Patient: sex M, age 52
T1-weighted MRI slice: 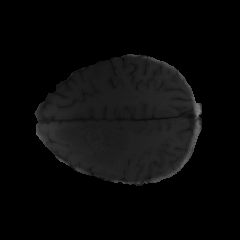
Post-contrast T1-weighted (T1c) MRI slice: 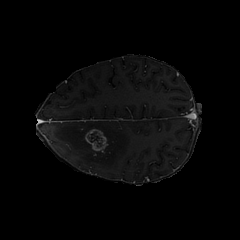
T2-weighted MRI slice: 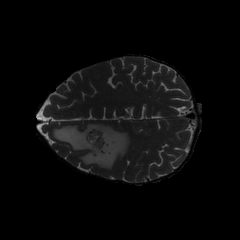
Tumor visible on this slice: yes
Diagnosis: Glioblastoma, IDH-wildtype
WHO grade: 4